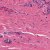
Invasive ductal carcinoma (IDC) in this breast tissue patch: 0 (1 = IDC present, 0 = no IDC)